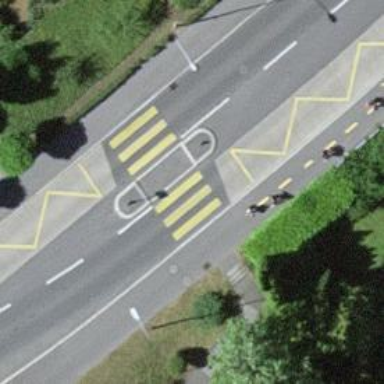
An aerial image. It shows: Kerb serving as barrier.